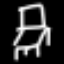
Label: chair